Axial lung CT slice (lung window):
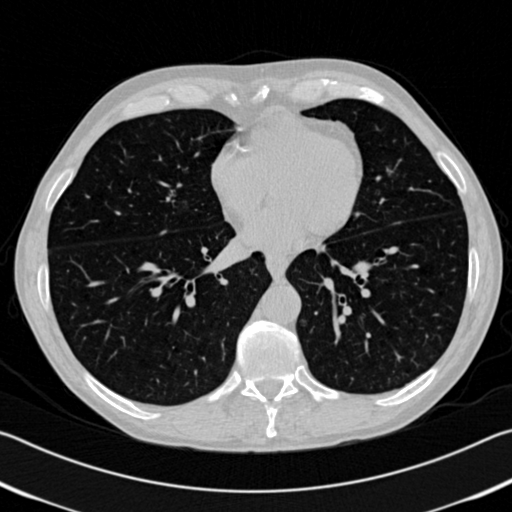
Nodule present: yes
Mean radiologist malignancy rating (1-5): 2